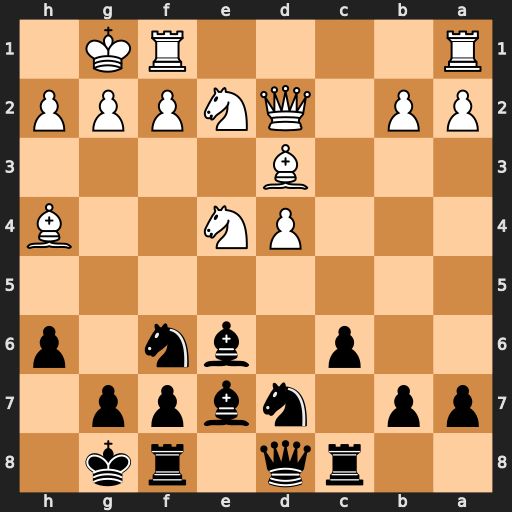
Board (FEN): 2rq1rk1/pp1nbpp1/2p1bn1p/8/3PN2B/3B4/PP1QNPPP/R4RK1
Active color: b
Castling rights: -
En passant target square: -
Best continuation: Nxe4 Bxe7 Nxd2